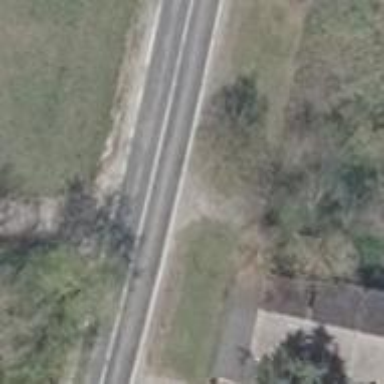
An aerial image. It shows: Secondary road with asphalt surface.